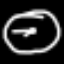
Label: clock